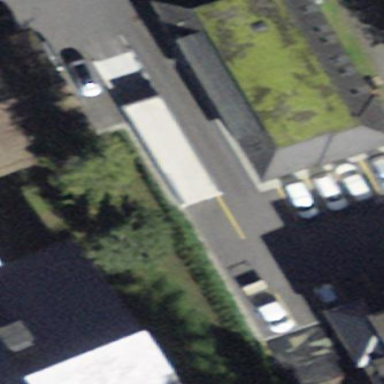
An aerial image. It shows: Hipped roof on apartment building.